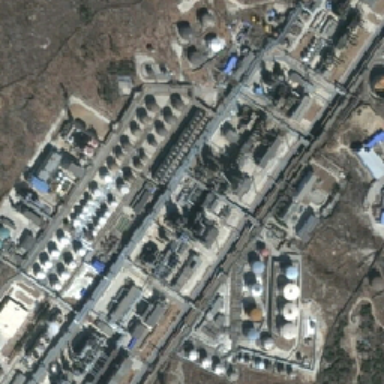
There are a lot of storage spaces of different sizes on the roads on land .